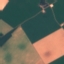
Land use / land cover class: AnnualCrop